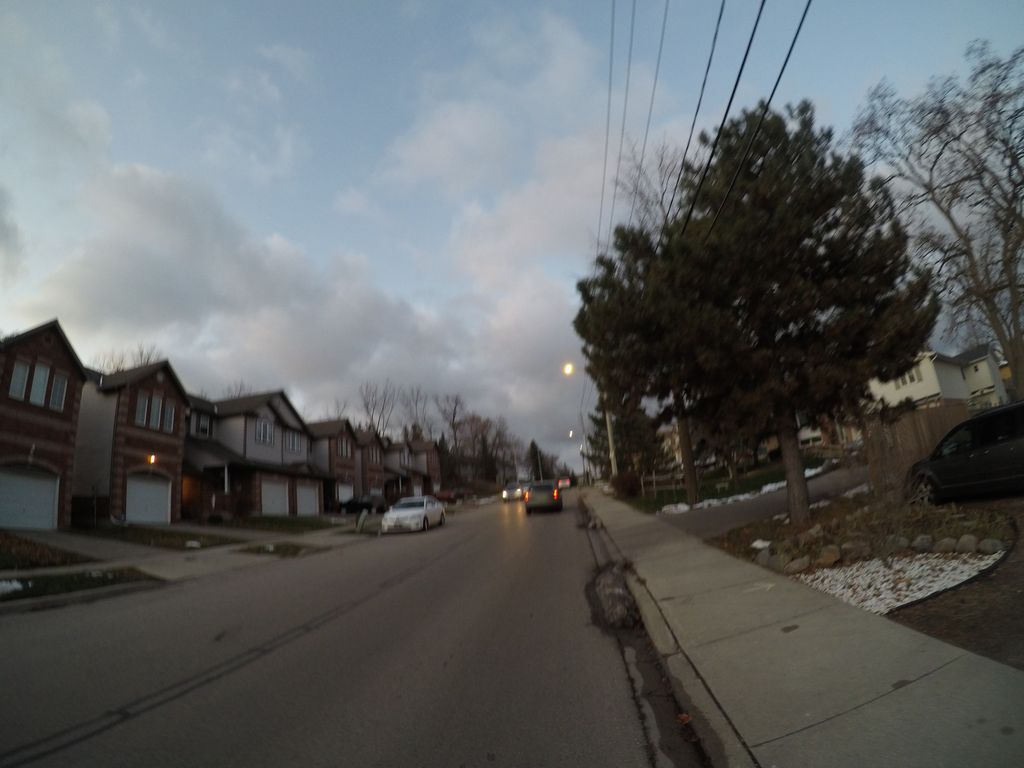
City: kitchener-waterloo